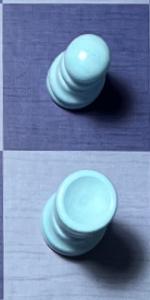
Label: Rook_White